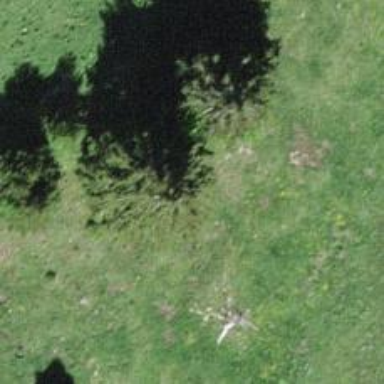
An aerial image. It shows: Needle-leaved tree in nature.